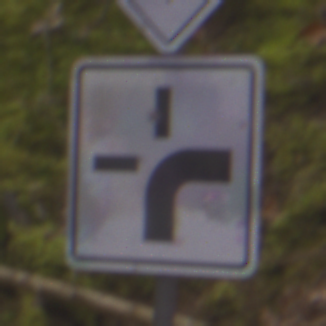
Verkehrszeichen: VerlaufVorfahrtsstrasse3
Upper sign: Vorfahrtsstrasse
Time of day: Midday
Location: Outdoor (Nature)
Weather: Overcast
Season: Autumn
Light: Natural